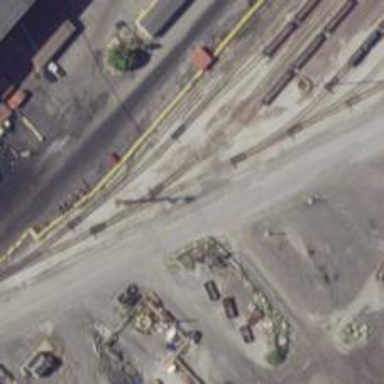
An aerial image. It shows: Railway spur service.